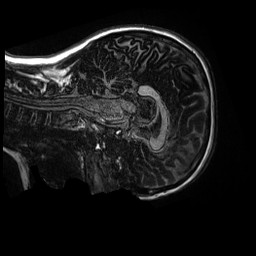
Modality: MP2RAGE
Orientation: sagittal
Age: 10
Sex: female
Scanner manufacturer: siemens
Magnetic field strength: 3 T
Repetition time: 4 s
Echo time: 0.00303 s